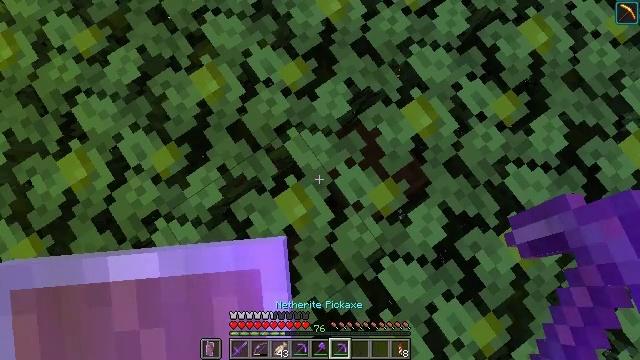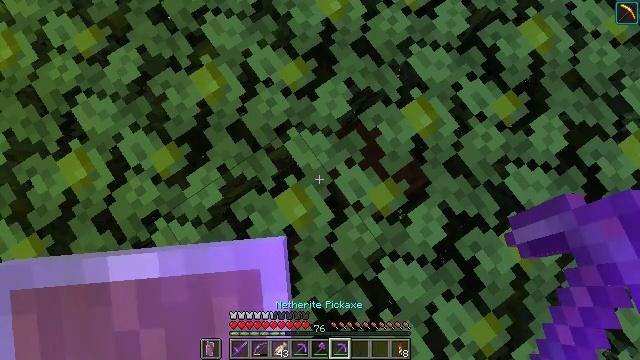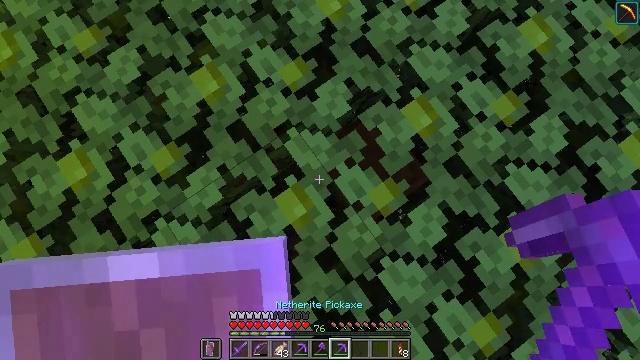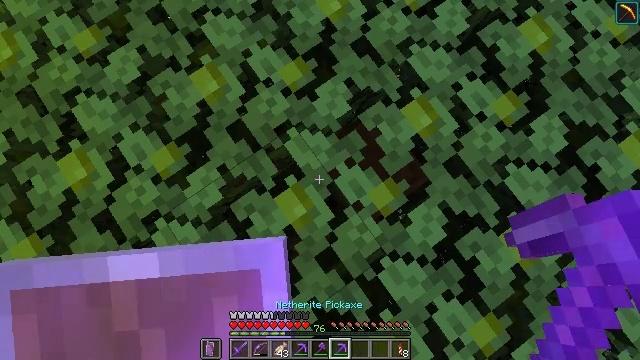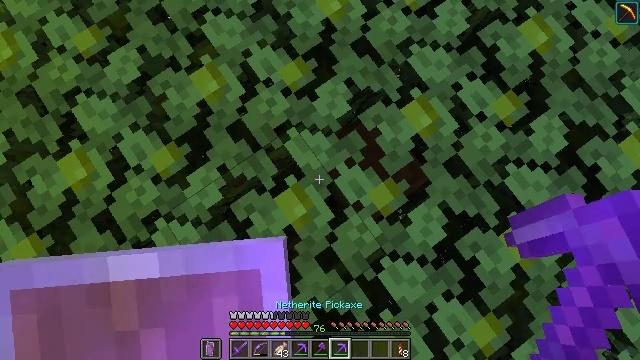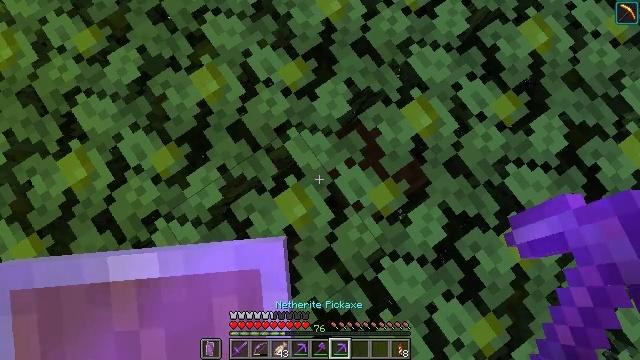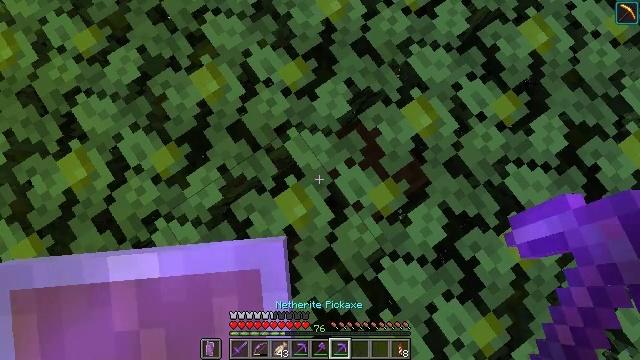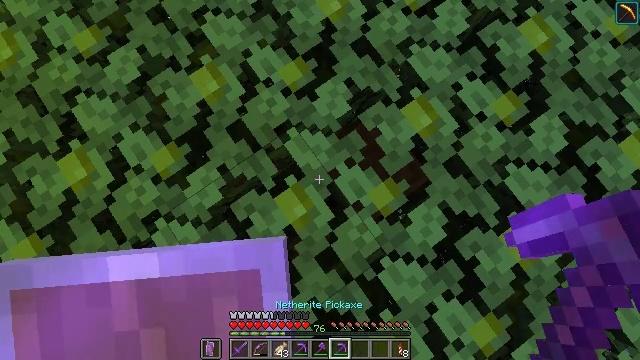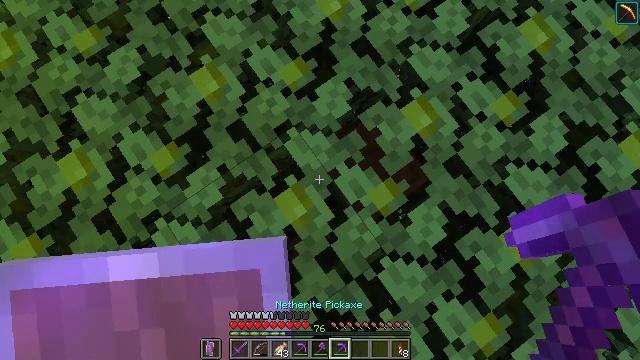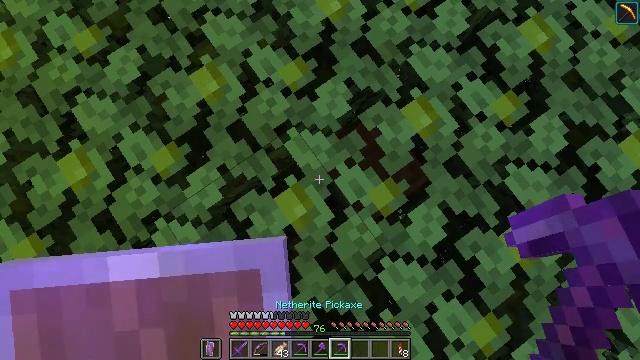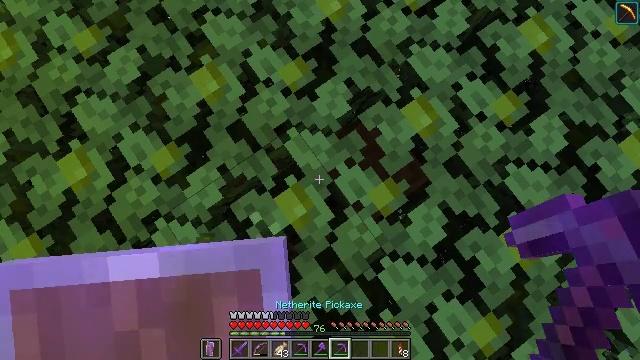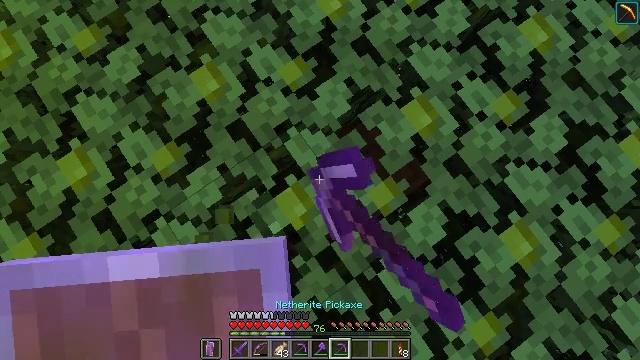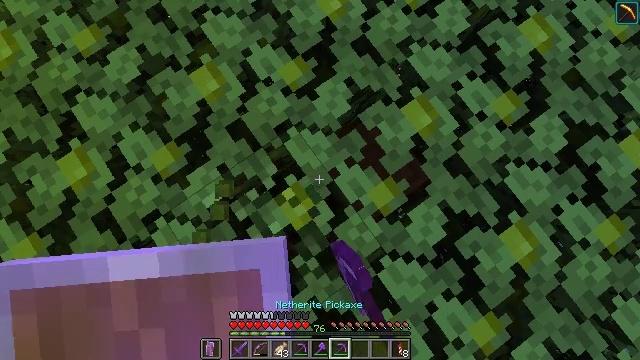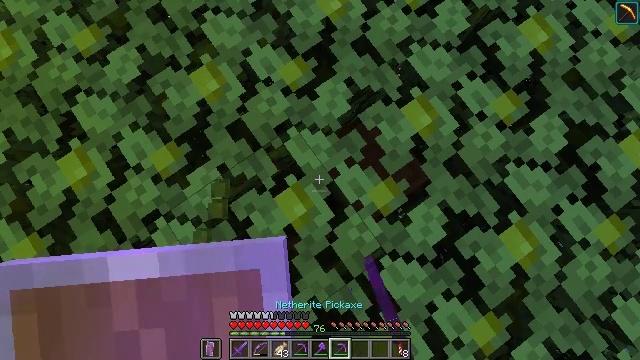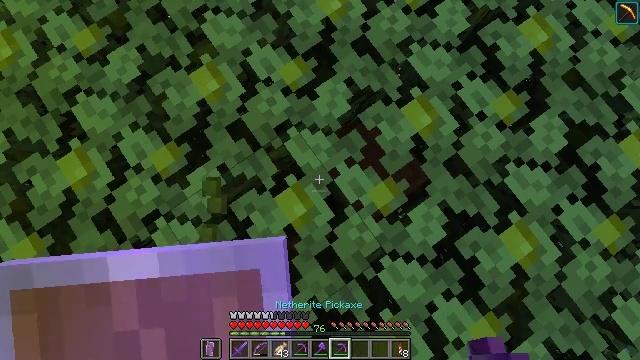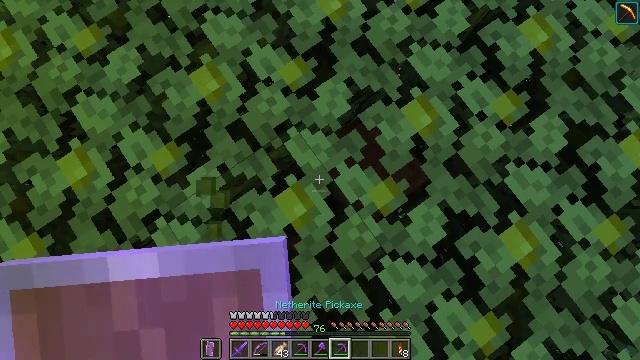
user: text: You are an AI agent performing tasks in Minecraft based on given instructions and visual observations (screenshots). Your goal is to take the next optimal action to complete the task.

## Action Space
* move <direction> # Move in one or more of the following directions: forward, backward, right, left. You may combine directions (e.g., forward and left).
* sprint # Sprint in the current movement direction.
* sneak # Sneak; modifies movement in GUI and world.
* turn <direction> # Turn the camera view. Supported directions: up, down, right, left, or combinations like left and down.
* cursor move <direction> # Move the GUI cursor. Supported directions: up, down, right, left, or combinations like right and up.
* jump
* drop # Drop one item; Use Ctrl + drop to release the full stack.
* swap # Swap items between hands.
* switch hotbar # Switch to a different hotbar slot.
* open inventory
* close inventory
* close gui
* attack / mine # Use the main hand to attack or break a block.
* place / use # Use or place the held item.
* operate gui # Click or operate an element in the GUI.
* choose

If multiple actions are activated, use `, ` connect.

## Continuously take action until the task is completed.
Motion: motion action
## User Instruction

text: Mine the jungle leaves to get saplings or sticks.
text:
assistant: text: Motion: no_op
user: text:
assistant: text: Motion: no_op
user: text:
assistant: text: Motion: no_op
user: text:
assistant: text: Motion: no_op
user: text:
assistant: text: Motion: no_op
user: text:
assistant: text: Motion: no_op
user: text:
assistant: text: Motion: no_op
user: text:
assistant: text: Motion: no_op
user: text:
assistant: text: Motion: no_op
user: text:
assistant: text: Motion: attack / mine
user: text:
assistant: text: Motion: attack / mine
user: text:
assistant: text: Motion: attack / mine
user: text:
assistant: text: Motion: no_op
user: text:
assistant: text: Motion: no_op
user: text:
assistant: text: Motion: no_op
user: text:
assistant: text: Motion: no_op
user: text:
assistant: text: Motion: no_op
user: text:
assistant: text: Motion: no_op
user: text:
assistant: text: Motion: no_op
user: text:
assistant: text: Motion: attack / mine
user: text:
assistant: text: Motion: attack / mine
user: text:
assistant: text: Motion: attack / mine
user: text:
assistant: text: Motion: attack / mine
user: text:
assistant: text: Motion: attack / mine
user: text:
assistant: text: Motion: attack / mine
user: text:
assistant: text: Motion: attack / mine
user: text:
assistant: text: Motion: attack / mine
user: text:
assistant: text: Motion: attack / mine
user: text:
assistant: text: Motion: no_op
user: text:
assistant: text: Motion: no_op